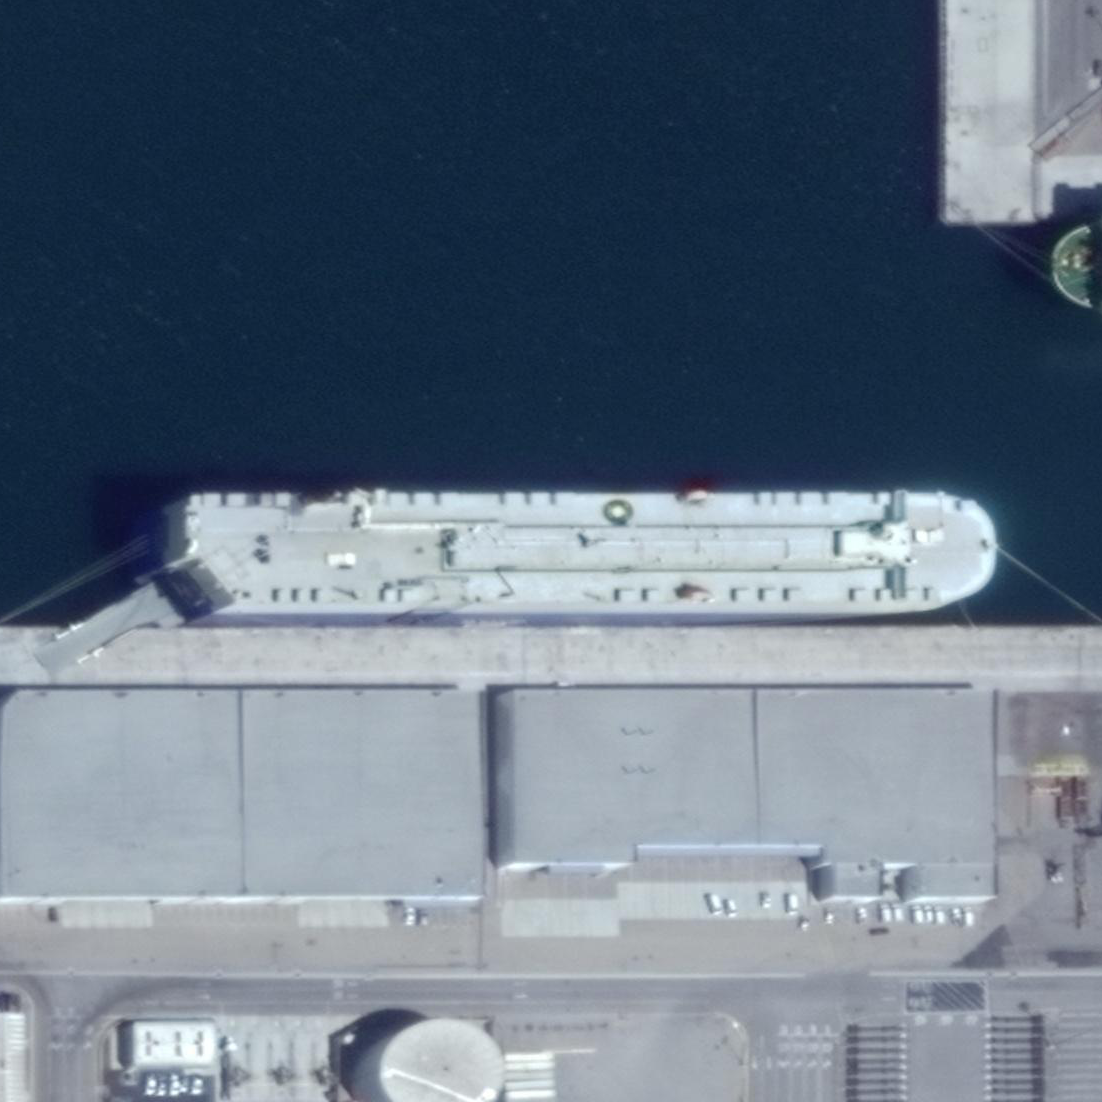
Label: civil